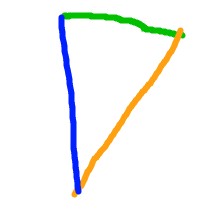
Shape: triangle